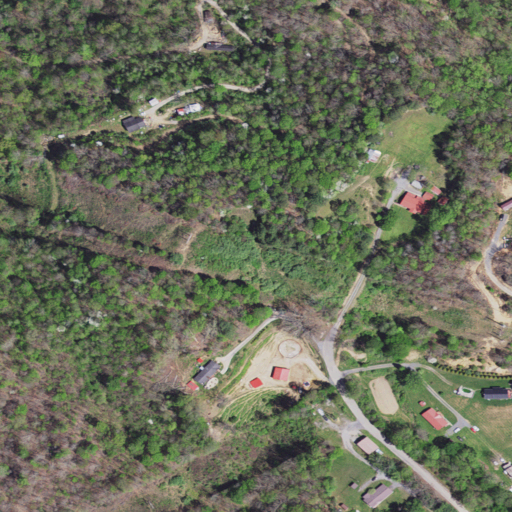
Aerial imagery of ridge(s) in Virginia named Whetstone Ridge containing deciduous forest, pasture, low intensity development, medium intensity development, and open development